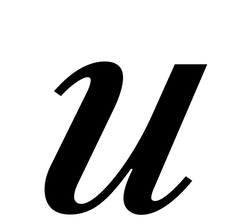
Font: LibreCaslonText-Italic_Medium_Italic